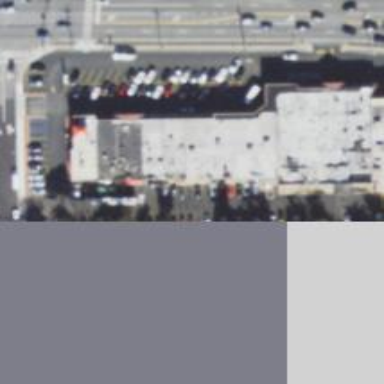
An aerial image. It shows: Post office.